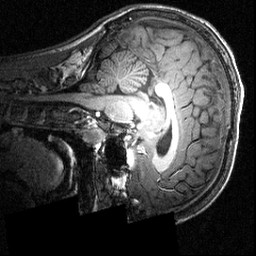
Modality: T1w
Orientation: sagittal
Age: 16
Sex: male
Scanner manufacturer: siemens
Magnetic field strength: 3.951 T
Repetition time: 1.5 s
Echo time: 0.00335 s